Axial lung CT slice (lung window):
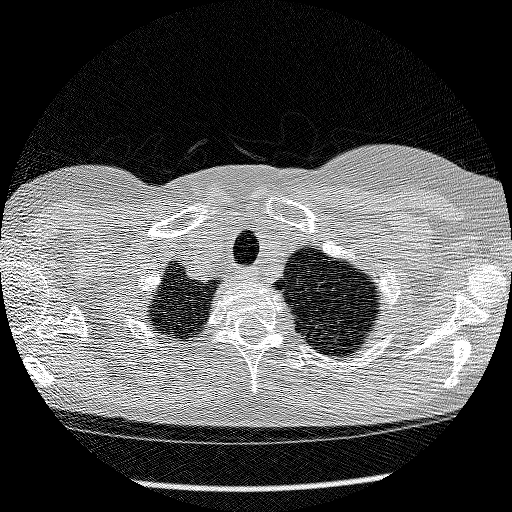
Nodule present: no